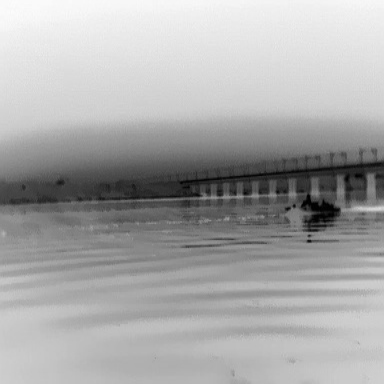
There is a warship in the infrared image.